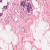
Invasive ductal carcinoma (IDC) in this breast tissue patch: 0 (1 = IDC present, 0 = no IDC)